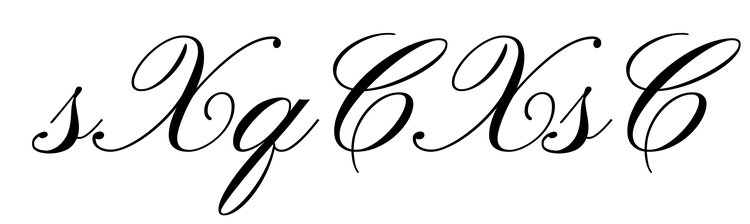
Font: PinyonScript-Regular